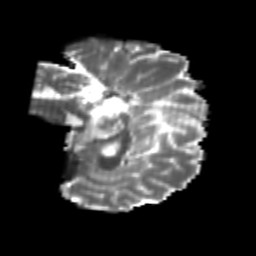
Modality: T2w
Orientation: sagittal
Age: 20
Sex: male
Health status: healthy
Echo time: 0.074 s